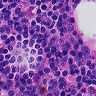
Metastatic tissue present: no